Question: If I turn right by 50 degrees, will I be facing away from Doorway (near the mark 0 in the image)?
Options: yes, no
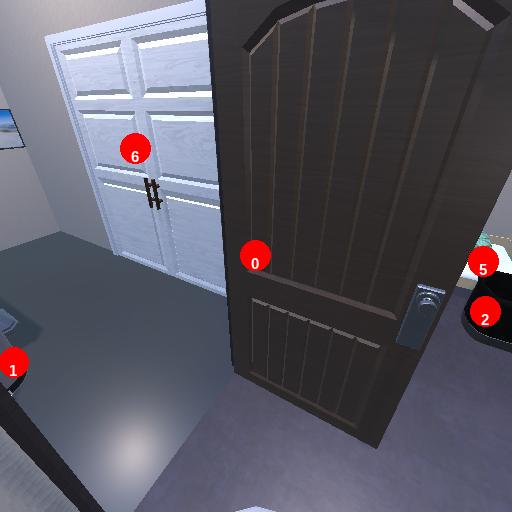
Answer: yes